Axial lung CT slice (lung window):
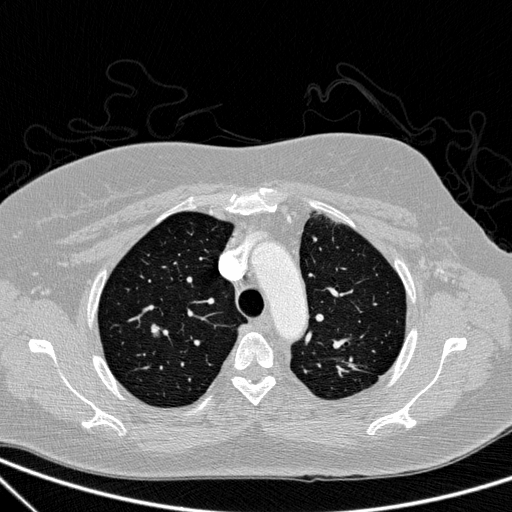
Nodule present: yes
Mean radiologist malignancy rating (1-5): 4.25